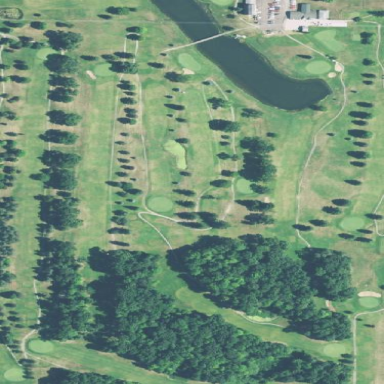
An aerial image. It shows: Golf course surrounded by greenery.